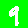
Digit: 9